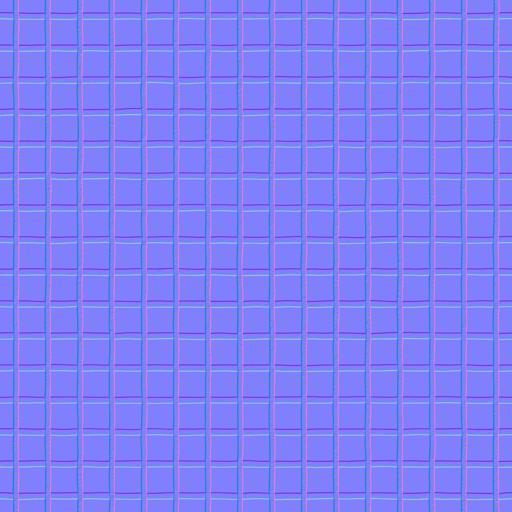
metal walkway steel